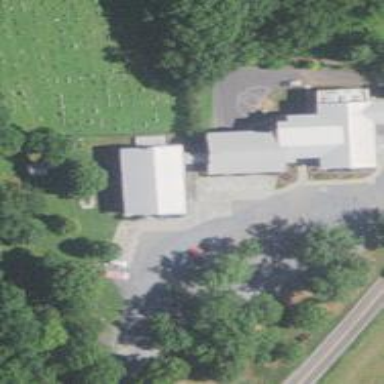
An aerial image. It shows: Place of worship.